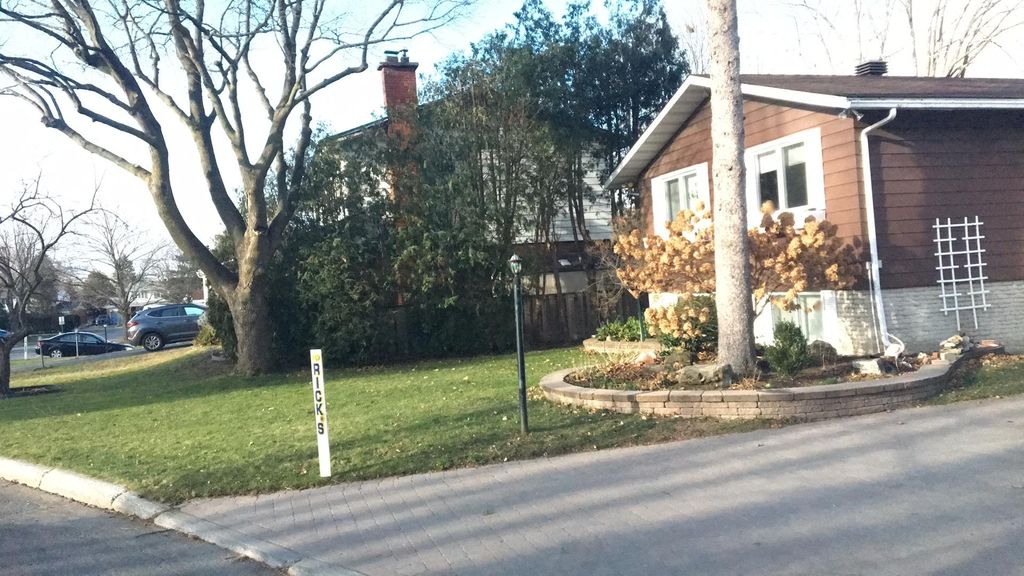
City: montreal